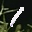
Label: 1